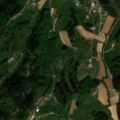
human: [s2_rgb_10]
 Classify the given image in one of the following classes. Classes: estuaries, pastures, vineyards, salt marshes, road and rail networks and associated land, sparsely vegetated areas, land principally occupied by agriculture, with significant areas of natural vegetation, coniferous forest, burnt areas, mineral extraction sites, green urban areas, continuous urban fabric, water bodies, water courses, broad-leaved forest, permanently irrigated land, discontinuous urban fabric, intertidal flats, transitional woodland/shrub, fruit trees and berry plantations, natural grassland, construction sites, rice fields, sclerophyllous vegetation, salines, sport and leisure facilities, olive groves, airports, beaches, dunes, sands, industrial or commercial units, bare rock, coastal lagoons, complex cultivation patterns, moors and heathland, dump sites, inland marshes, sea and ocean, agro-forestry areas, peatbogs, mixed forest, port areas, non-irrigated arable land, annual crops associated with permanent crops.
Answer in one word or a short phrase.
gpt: pastures, complex cultivation patterns, land principally occupied by agriculture, with significant areas of natural vegetation, mixed forest